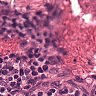
Metastatic tissue present: no